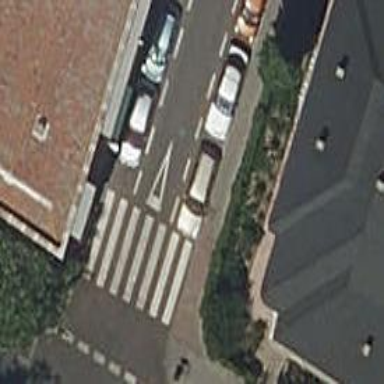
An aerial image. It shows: Asphalt footway with uncontrolled crossing. The crossing has markings.